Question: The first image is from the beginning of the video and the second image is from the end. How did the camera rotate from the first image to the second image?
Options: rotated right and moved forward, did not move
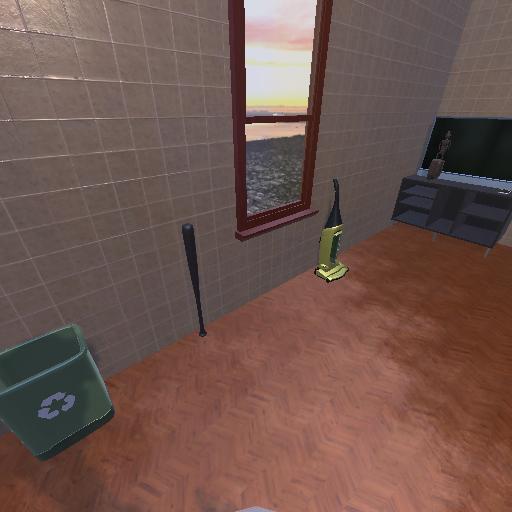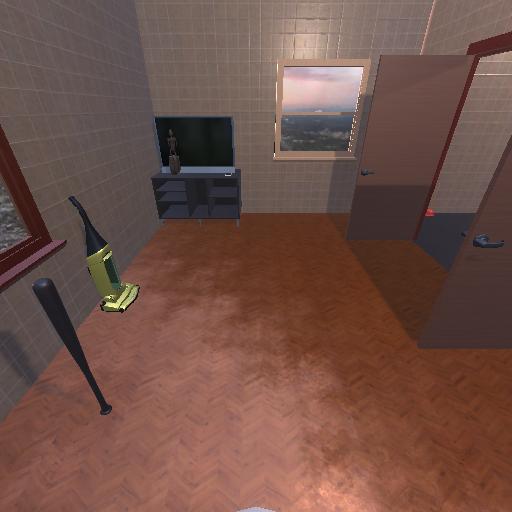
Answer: rotated right and moved forward